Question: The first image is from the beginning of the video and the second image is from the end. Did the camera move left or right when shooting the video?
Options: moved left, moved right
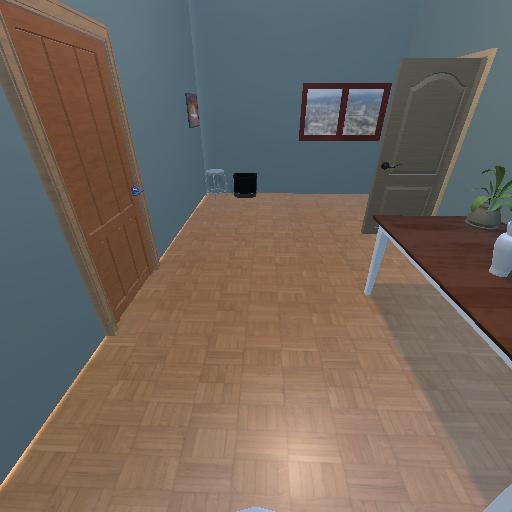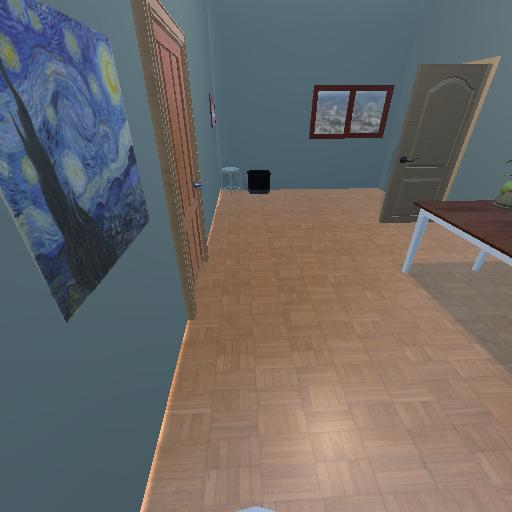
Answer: moved left